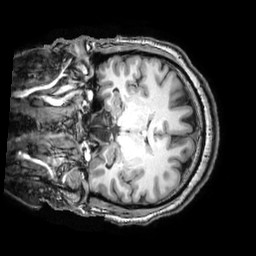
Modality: T1w
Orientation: coronal
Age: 36
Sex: male
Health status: healthy
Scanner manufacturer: philips
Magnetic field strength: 3 T
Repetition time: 0.008215 s
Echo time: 0.003763 s